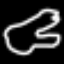
Label: frog